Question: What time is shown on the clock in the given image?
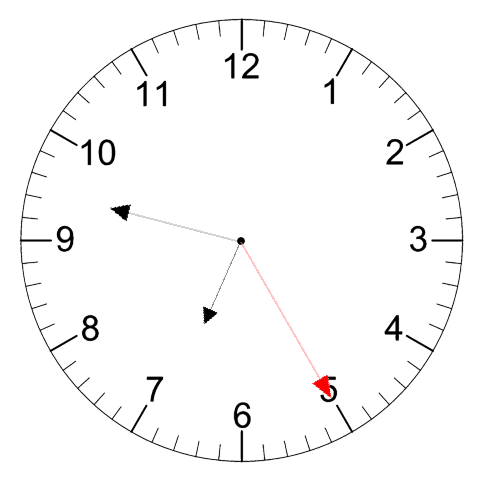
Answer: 06:47:25